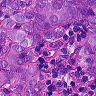
Metastatic tissue present: yes